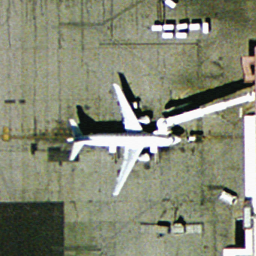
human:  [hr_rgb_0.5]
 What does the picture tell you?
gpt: airplane